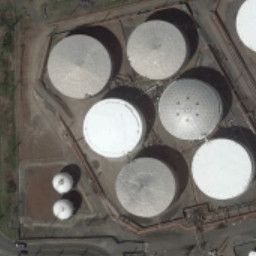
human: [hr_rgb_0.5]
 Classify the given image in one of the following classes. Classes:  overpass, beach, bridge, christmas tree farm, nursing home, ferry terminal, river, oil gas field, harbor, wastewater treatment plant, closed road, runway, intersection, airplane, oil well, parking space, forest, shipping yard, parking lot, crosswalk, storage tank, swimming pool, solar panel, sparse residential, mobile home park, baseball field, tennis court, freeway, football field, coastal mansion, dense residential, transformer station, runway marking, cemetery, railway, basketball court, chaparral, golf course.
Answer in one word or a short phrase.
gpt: storage tank